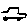
Label: car